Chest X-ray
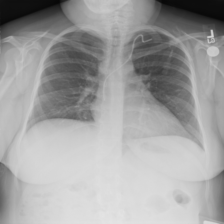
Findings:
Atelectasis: positive
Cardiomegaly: negative
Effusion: negative
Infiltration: negative
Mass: negative
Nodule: negative
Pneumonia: negative
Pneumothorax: negative
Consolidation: negative
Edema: negative
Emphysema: negative
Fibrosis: negative
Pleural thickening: negative
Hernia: negative